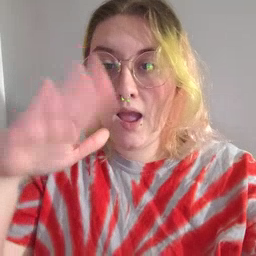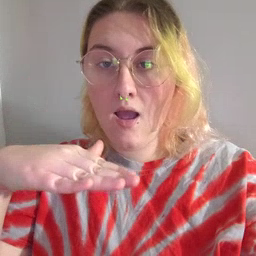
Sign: on